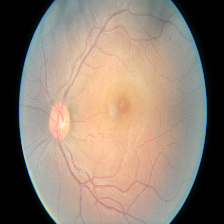
Diabetic retinopathy grade: Moderate